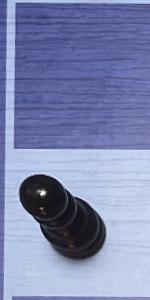
Label: Pawn_Black